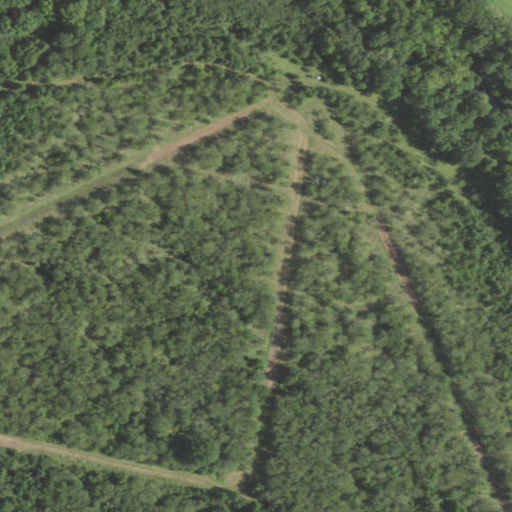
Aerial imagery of cape in Louisiana named Buck Neck containing pasture, woody wetlands, evergreen forest, mixed forest, deciduous forest, shrub, and herbaceous wetlands